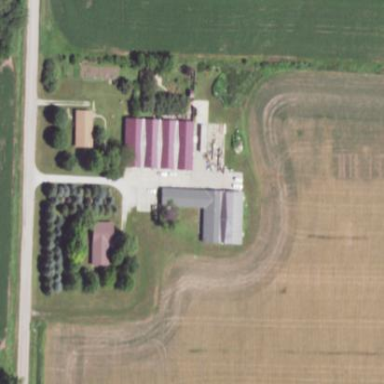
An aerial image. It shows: Farmyard area.